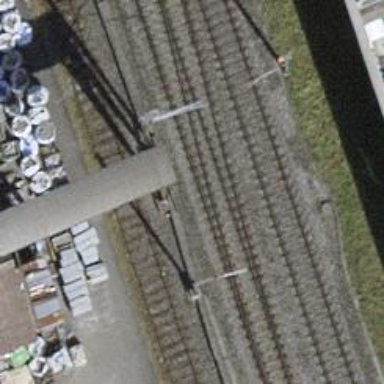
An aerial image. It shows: Single-track electrified railway with contact line.